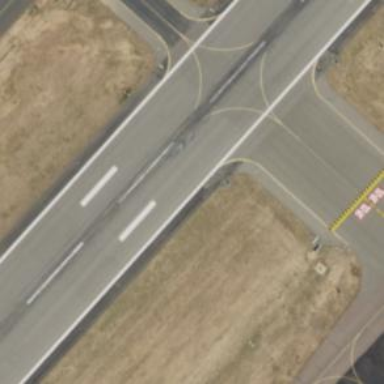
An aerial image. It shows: Runway surface made of asphalt at airport.